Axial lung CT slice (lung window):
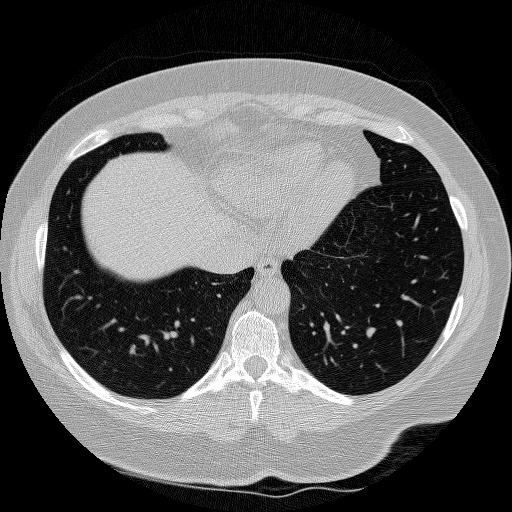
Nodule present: no